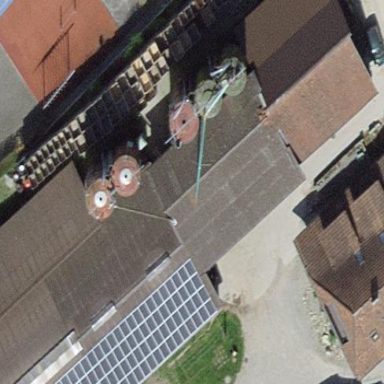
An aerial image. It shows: Barn.